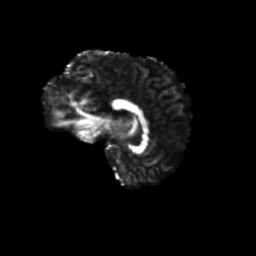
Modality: FA
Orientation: sagittal
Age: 39
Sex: female
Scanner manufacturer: siemens
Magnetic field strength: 3 T
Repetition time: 8.6 s
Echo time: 0.095 s